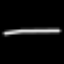
Label: line